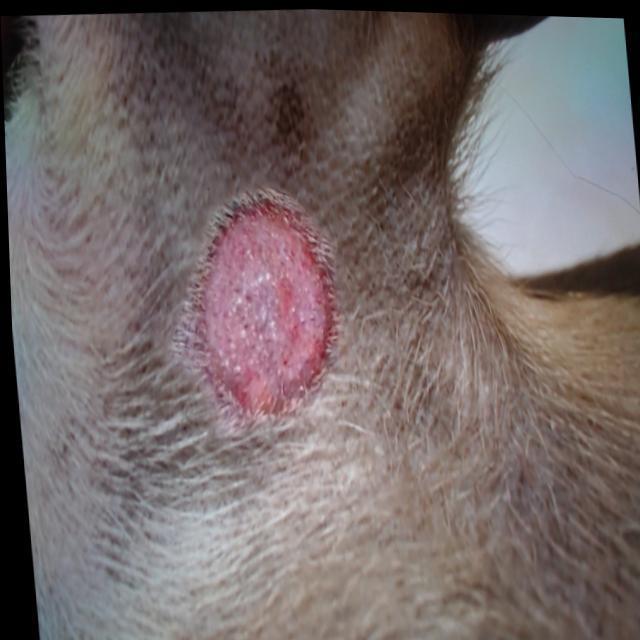
Canine ringworm (Dermatophytosis) — fungal infection caused by Microsporum or Trichophyton. Presents with circular alopecia, scaling, crusting, and broken hairs.